Question: I just installed new copy of visual studio 2010 and when i tried to open old project i got error message.

So i just tried to create new project, and received the same message.
No valid exports were found that match the contraint '((exportDefinition.ContractName == "Microsoft.VisualStudio.Text.ITextBufferFactoryService") AndAlso (exportDefinition.Metadata.ContainsKey("ExportTypeIdentiy") AndAlso "Microsoft.VisualStudio.Text.ITextBufferFactoryService".Equals(exportDefinition.Metadata.get_Item("ExportTypeIdentity"))))', invalid exports may have been rejected.
I already tried to remove and re-install it. After that did not work i tried to use repair option.
I'm running Windows 7 64bit OS.
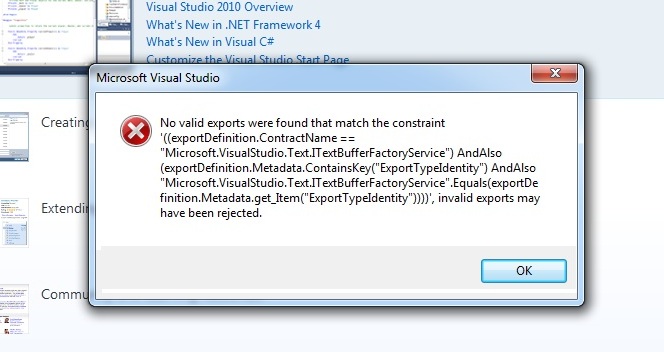
Answer: I was able to resolve the issue. After a suggestion from a coworker I installed VS2010 SP1. After SP1 was installed issue has not come back.